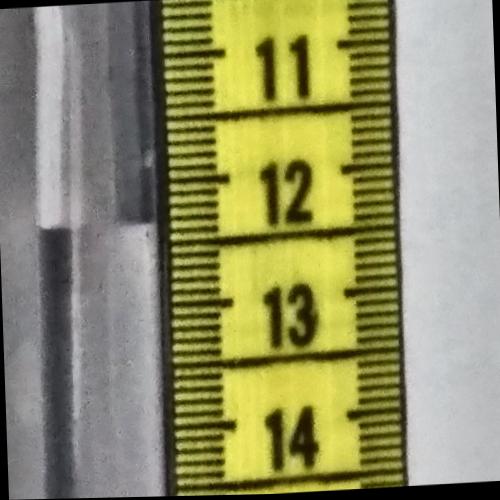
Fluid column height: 12.3 cm